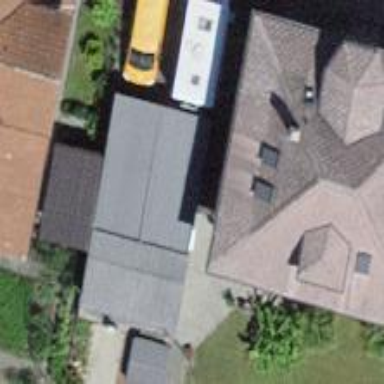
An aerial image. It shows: Garage.